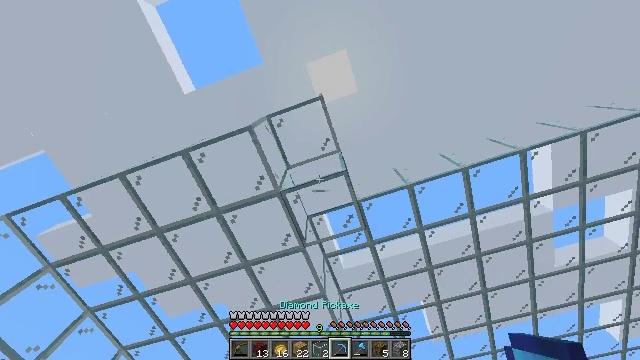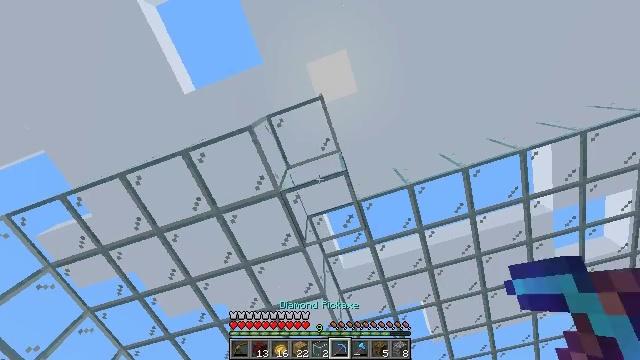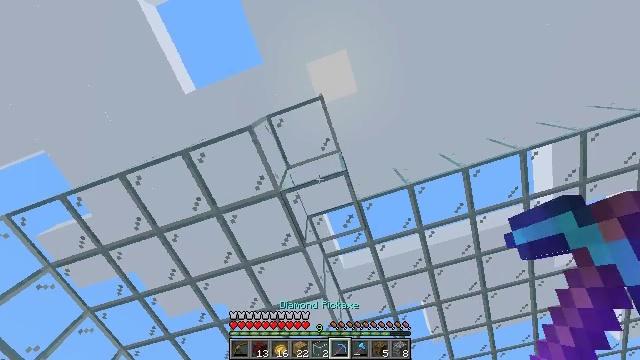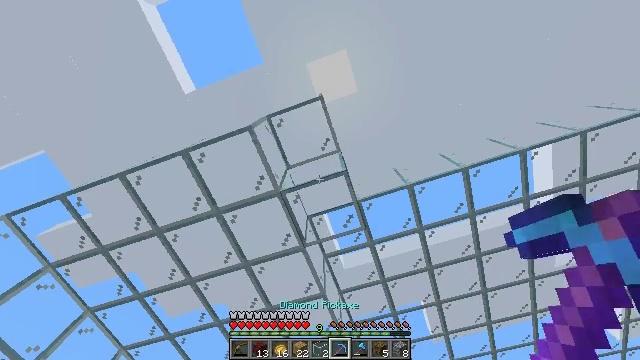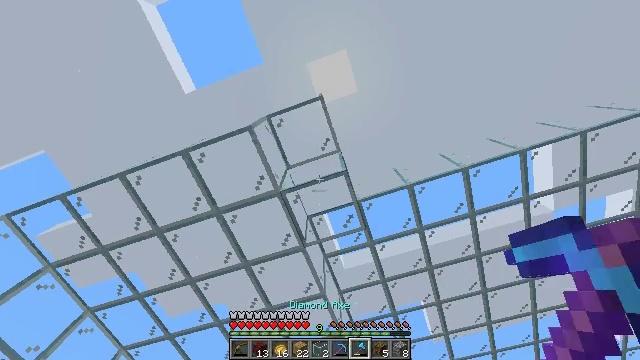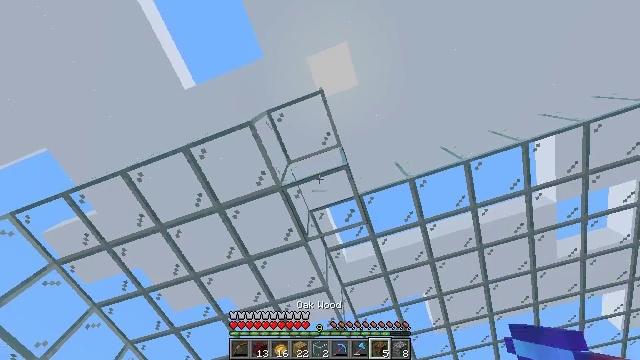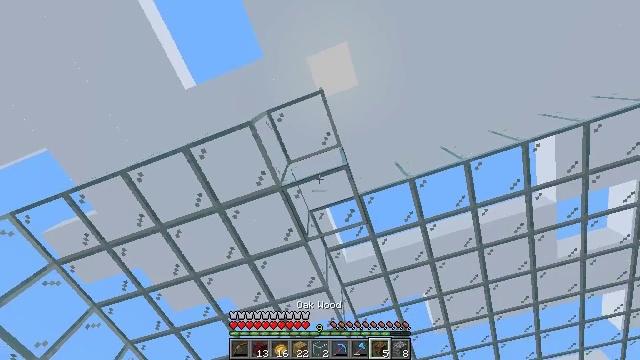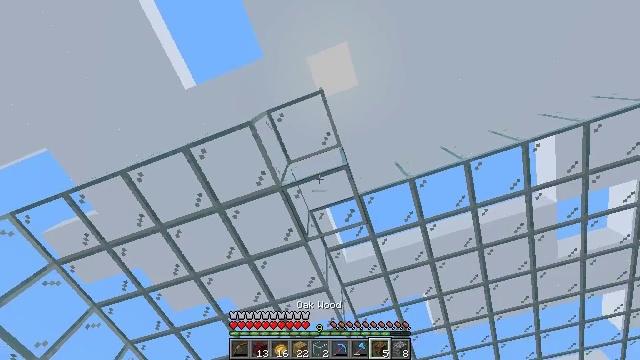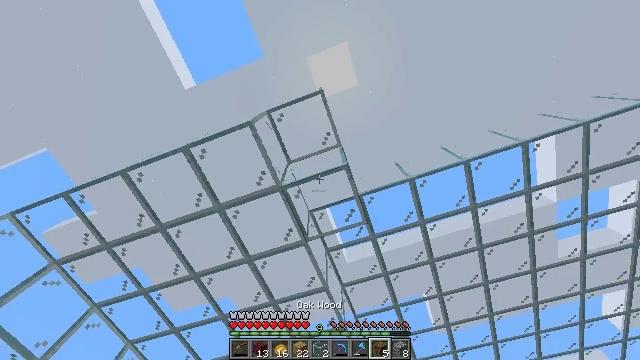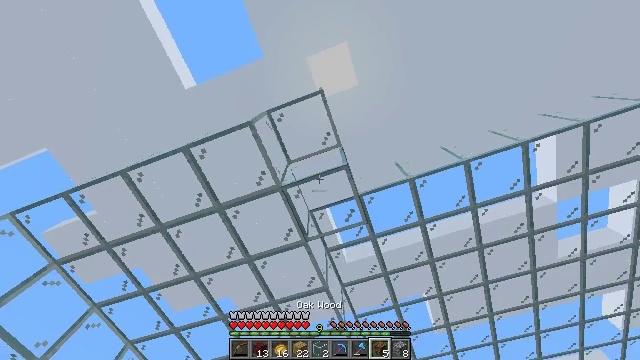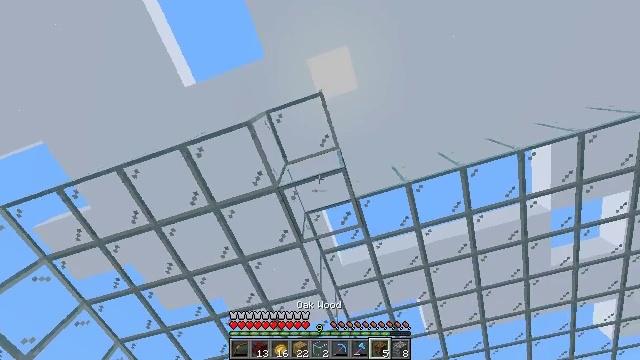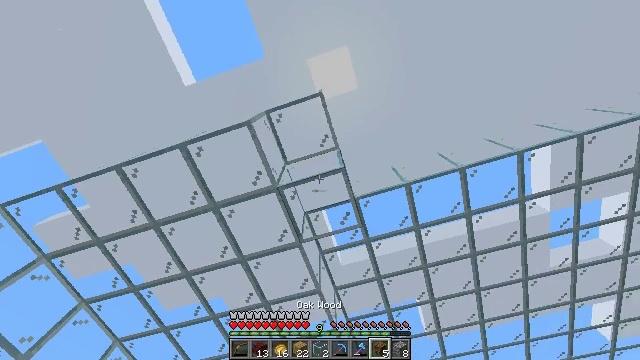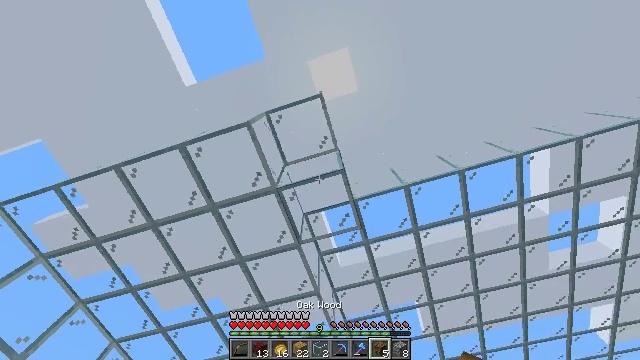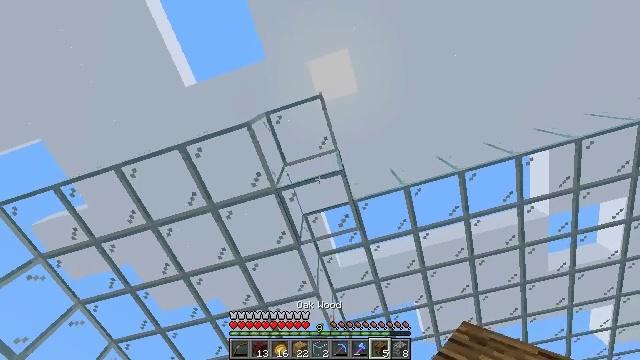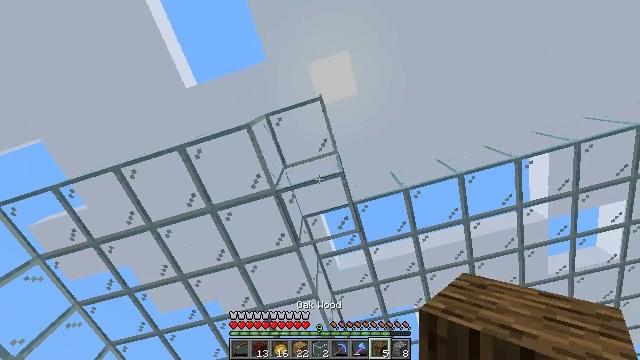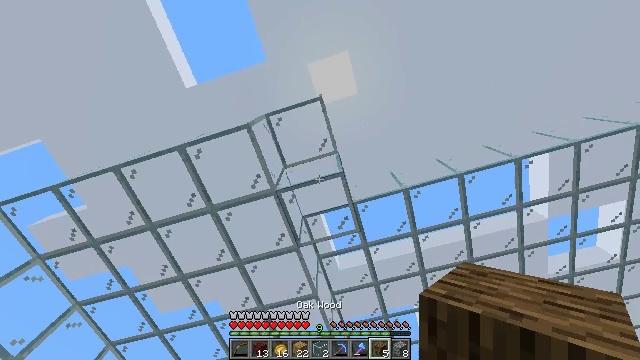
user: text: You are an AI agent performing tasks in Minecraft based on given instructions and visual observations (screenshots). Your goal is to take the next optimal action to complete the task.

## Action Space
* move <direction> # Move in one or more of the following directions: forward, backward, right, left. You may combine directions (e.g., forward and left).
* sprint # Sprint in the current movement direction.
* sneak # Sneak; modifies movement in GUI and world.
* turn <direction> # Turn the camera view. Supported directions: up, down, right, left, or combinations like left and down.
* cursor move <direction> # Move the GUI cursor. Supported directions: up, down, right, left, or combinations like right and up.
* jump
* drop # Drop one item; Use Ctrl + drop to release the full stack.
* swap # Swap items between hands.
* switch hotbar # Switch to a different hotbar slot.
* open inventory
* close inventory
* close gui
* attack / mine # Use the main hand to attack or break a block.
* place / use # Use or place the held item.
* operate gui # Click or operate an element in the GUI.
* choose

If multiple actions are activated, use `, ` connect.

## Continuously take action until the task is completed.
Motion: motion action
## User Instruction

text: Remove the glass to use the space.
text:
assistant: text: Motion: no_op
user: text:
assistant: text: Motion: no_op
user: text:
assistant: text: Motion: no_op
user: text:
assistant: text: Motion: no_op
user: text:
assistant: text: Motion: turn down
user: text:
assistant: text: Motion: no_op
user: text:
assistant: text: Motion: no_op
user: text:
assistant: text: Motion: no_op
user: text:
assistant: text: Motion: no_op
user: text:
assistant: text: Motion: turn right
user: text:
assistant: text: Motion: no_op
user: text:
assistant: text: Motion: no_op
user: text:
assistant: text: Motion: no_op
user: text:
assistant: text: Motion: no_op
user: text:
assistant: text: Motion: no_op
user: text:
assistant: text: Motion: no_op
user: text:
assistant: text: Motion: no_op
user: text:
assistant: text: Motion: no_op
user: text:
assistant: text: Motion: no_op
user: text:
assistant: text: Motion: no_op
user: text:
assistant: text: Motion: no_op
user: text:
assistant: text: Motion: no_op
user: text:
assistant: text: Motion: no_op
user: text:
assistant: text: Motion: no_op
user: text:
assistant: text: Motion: no_op
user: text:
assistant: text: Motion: no_op
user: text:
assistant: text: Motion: no_op
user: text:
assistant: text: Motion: no_op
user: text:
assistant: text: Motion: no_op
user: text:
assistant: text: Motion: no_op